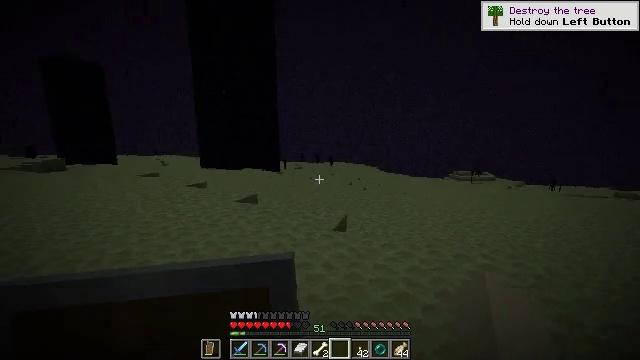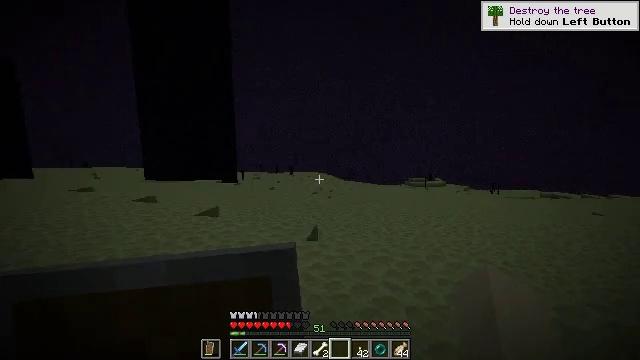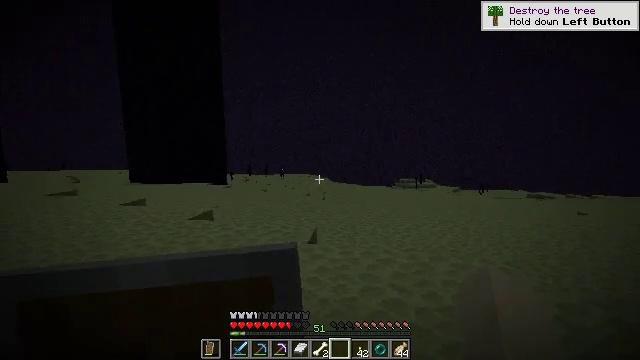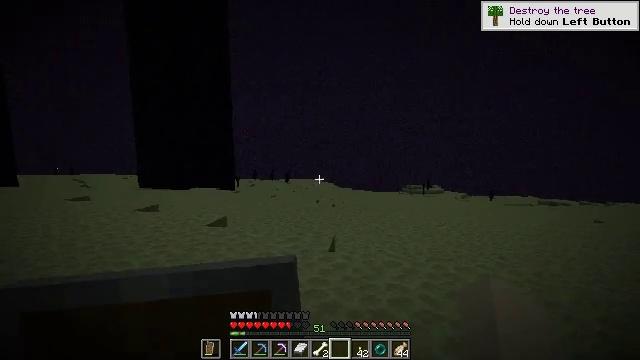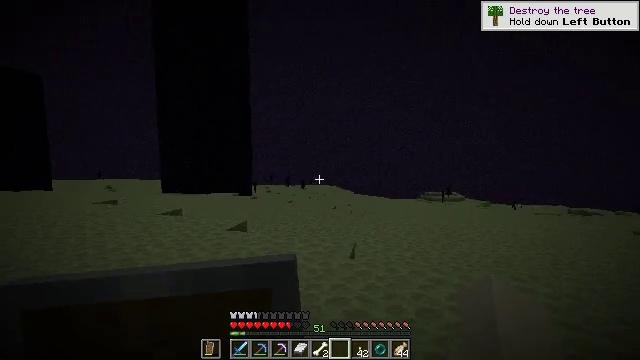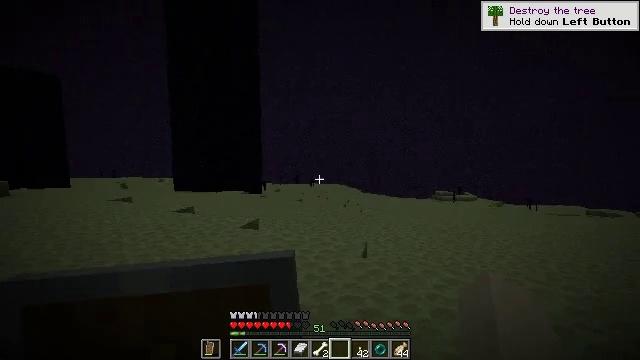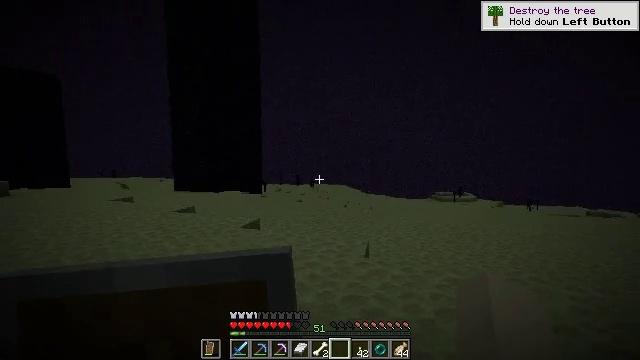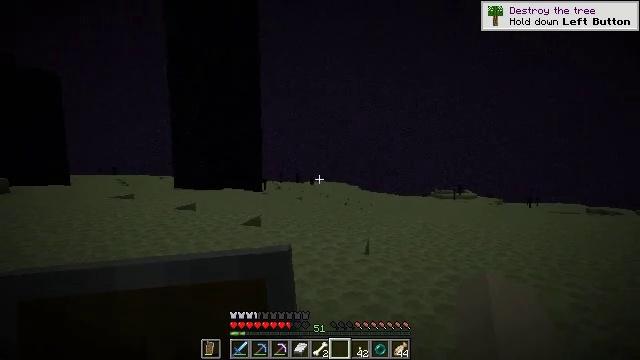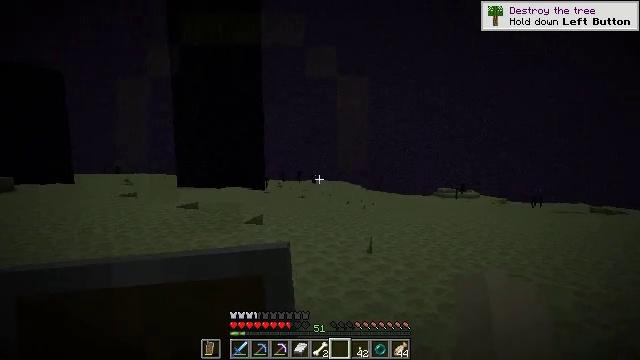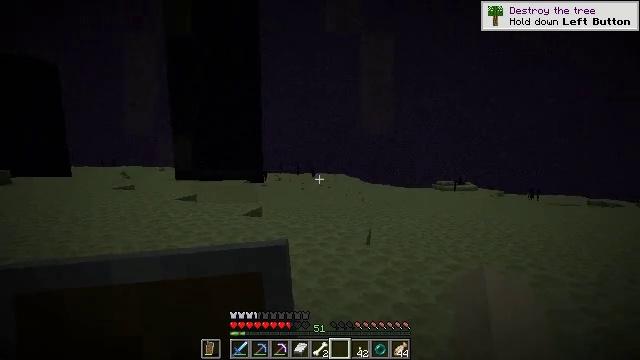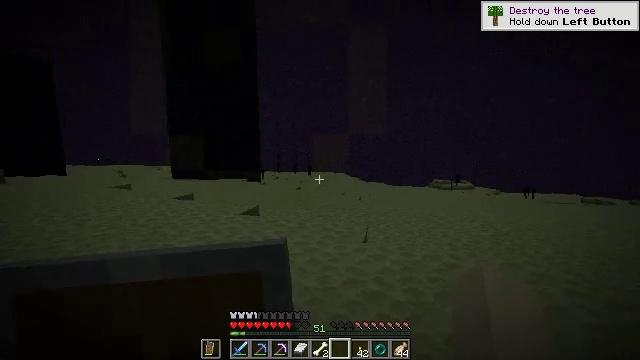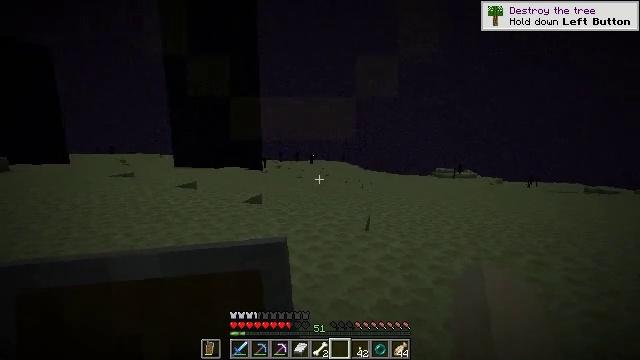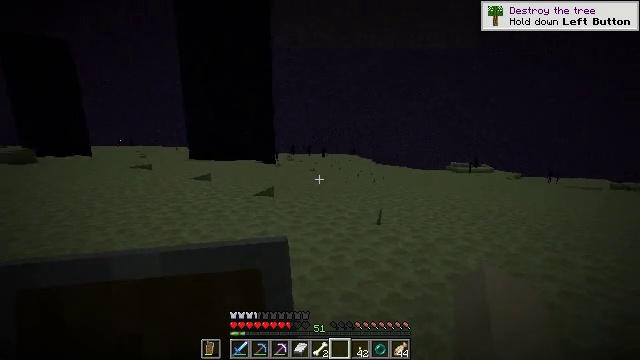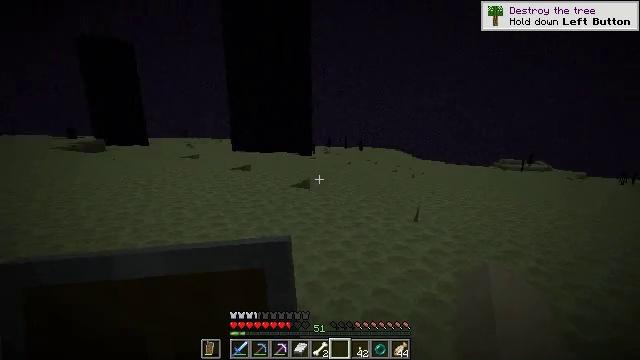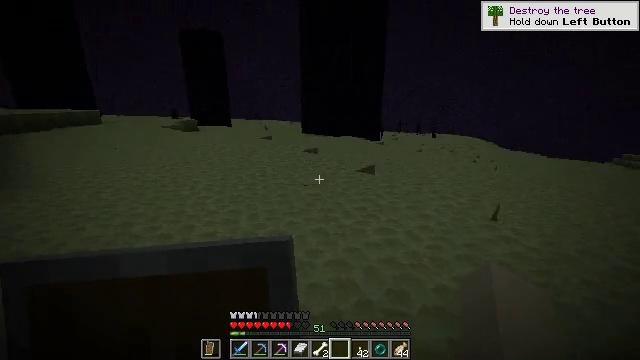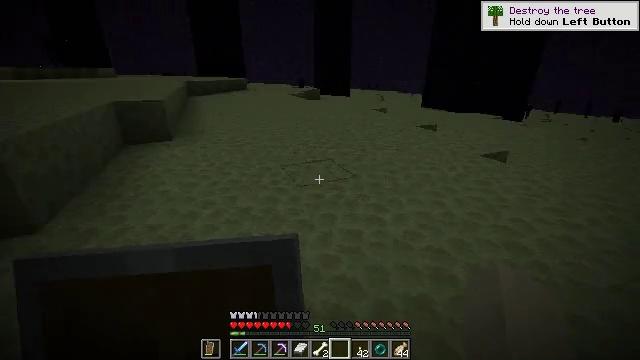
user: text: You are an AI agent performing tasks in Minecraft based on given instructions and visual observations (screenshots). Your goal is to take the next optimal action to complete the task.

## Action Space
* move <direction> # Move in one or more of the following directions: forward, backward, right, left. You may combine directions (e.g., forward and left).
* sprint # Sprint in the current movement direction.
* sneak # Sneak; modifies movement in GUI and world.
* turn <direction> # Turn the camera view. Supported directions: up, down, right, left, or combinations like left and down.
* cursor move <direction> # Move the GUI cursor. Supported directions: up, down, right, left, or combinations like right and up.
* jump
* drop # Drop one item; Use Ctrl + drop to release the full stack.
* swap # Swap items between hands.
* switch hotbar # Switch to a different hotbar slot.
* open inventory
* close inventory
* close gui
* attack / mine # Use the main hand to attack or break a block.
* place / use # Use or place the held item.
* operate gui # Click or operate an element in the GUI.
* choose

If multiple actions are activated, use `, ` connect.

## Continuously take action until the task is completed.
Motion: motion action
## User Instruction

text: Mine end stone bricks.
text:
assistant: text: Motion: move left, turn right and up
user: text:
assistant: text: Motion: move left, turn right
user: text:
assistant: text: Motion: move left, turn left and up
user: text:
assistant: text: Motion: turn left and up
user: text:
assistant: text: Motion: turn left
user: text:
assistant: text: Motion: no_op
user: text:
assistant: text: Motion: no_op
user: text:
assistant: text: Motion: no_op
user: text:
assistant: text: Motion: turn down
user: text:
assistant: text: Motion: no_op
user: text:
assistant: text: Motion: turn down
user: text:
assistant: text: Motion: turn left and down
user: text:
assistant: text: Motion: turn left and down
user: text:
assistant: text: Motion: turn left and down
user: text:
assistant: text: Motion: turn left and down
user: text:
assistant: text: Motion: turn left and down
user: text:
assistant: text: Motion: turn left and down
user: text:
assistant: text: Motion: turn left and up
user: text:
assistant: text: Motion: no_op
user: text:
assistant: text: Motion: no_op
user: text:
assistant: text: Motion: no_op
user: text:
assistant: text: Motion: turn right
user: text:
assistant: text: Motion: turn right and down
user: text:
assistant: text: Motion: no_op
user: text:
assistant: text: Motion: turn up
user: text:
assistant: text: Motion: turn left and up
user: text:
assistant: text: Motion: turn left
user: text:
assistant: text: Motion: move forward, turn left and up
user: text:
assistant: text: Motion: move forward, turn left
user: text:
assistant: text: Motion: move forward, turn left